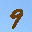
Label: 9